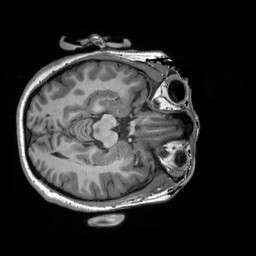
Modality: T1w
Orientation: axial
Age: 22
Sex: female
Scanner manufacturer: siemens
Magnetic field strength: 3 T
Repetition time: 2.3 s
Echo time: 0.00298 s